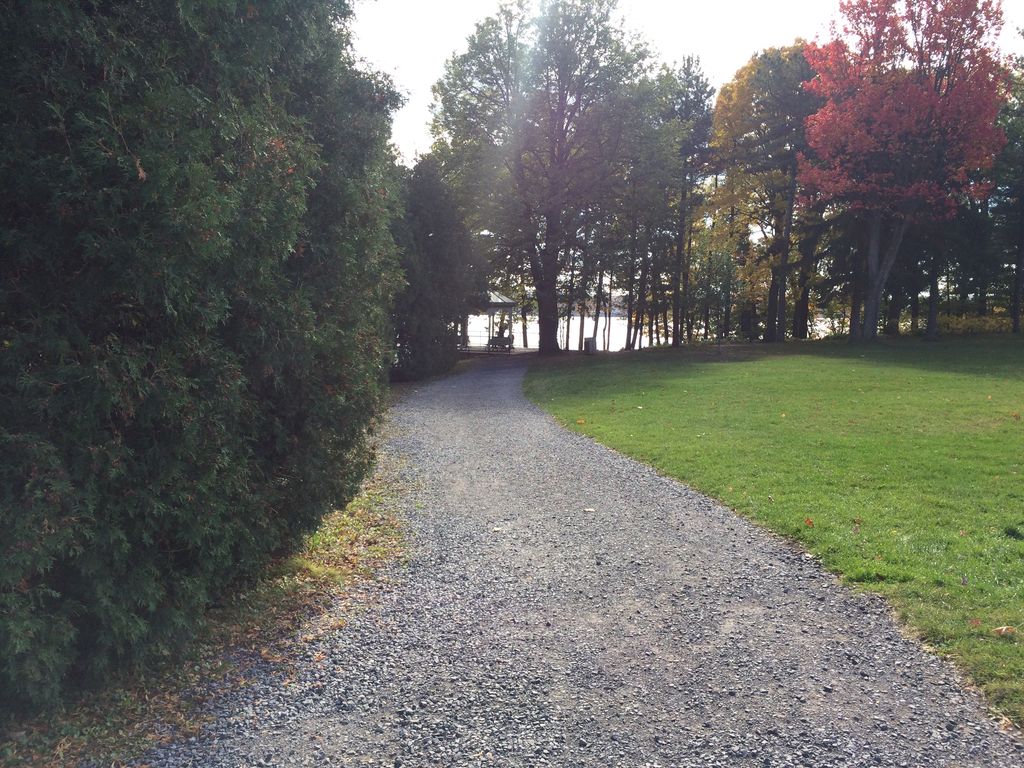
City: quebec_city